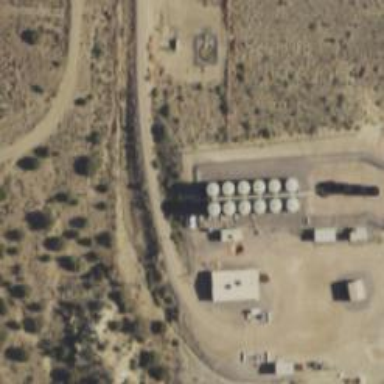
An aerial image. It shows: Storage tank with man-made structure.